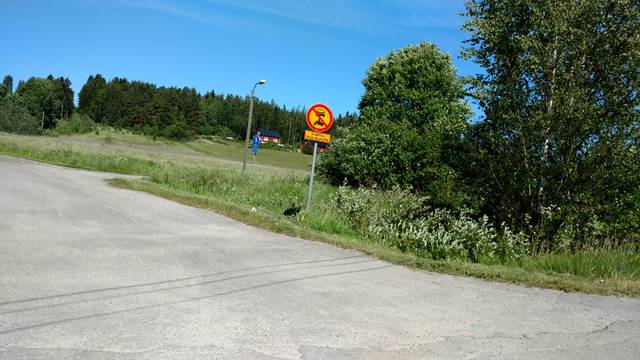
Region: Finland
Coordinates: 60.404, 23.148